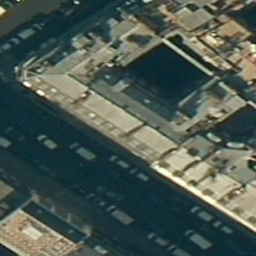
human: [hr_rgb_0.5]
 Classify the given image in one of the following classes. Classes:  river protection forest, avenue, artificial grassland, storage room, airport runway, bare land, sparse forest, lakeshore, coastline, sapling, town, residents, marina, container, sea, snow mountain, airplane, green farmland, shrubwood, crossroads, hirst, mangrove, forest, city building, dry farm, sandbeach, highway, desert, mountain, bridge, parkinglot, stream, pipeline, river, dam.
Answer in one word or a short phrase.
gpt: city building